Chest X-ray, PA view. Patient: 53 years old, sex F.
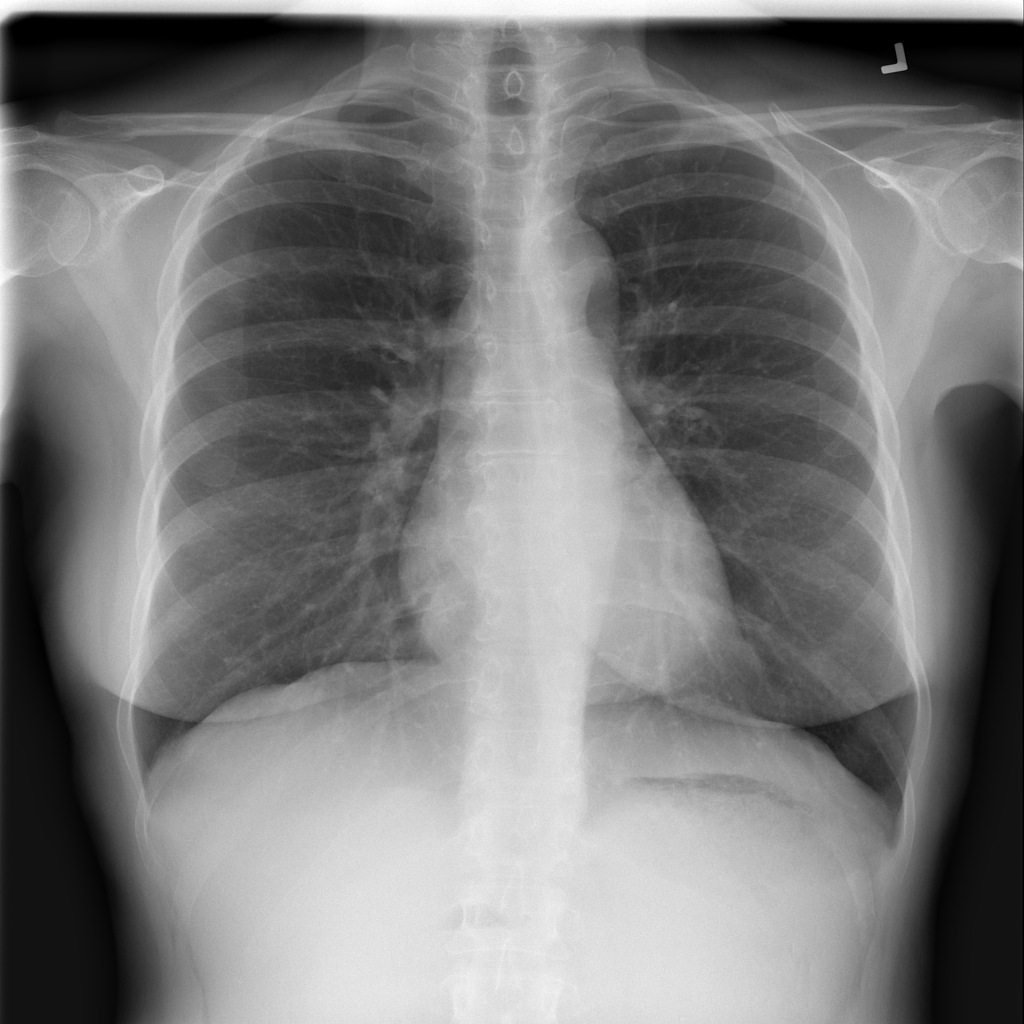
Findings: No Finding